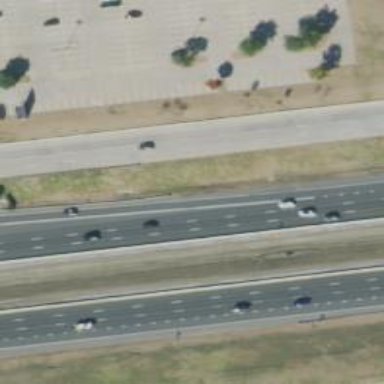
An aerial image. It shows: Motorway junction.